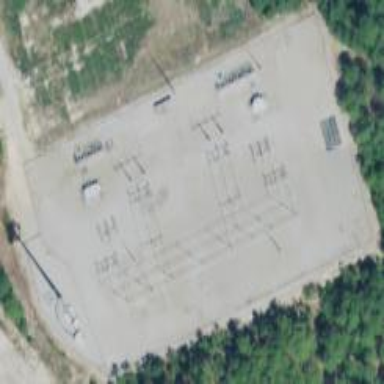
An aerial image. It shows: There is distribution substation enclosed by fence.